Current action and preconditions to check: path_clear

Your task: For each precondition in the list above, predict whether it will hold at this action.

Consider the current scene as observed from the mobile robot's camera, and analyze the predicted future states of all dynamic agents (e.g., people, animals, vehicles, or any moving entities) within the NEXT SECOND.

IMPORTANT: Only answer "very likely" if you are absolutely certain—based on strong, clear evidence—that a dynamic agent will violate the precondition in the predicted future state. Do NOT answer "very likely" for unlikely, ambiguous, or low-probability risks.

Ask yourself for each precondition: Is there a high probability, with clear and convincing evidence, that the predicted future states of any dynamic agent will interfere with the predicted future state of the currently executing action within the NEXT SECOND, causing that precondition to fail?

Assess the risk level based on these predictions. Use "likely" or "very likely" if motions create a clear risk of interference.

Use "neutral" or "improbable" if agents are nearby but their predicted paths are clearly diverging or non-conflicting.

Failure Risk Categories: "very improbable", "improbable", "neutral", "likely", "very likely"

Answer Format: Output ONLY the probability_of_failure value from these categories: "very improbable", "improbable", "neutral", "likely", "very likely"

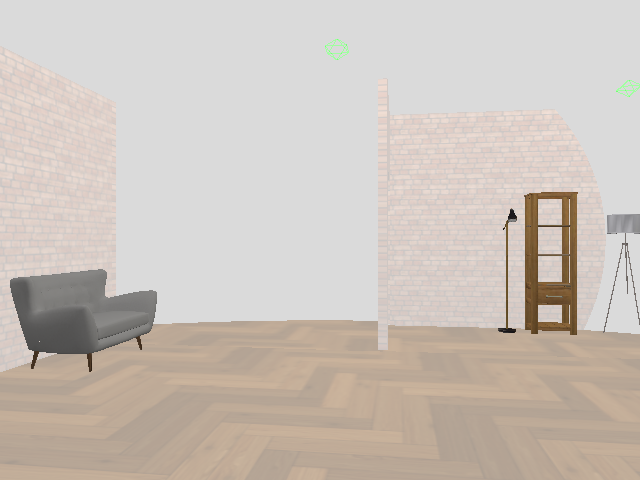

Answer: very improbable